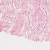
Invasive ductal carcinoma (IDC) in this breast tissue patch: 0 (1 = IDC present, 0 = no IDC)